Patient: sex M, age 76
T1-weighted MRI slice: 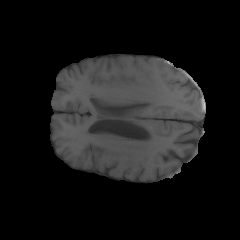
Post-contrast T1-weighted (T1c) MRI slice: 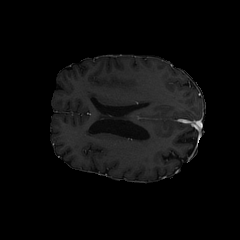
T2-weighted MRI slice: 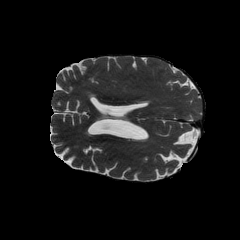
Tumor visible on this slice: yes
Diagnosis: Glioblastoma, IDH-wildtype
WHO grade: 4